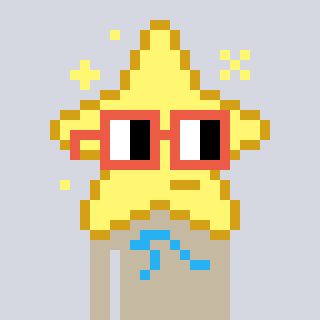
a pixel art character with square orange glasses, a star-shaped head and a bege-colored body on a cool background